高一 · 立体几何学
如图 2-2-12 所示, 在三棱柱 $A B C-A_{1} B_{1} C_{1}$ 中, $E, F, G, H$ 分别是 $A B, A C, A_{1} B_{1}, A_{1} C_{1}$ 的中点, 求证:

图 2-2-12

(1)B, $C, H, G$ 四点共面;

(2)平面 $E F A_{1} / /$ 平面 $B C H G$.
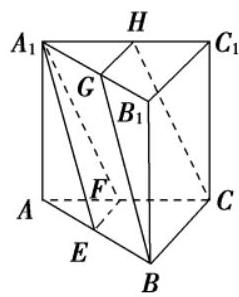
答案: )因为 $G, H$ 分别是 $A_{1} B_{1}, A_{1} C_{1}$ 的中点,

所以 $G H$ 是 $\triangle A_{1} B_{1} C_{1}$ 的中位线, 所以 $G H / / B_{1} C_{1}$.

又因为 $B_{1} C_{1} / / B C$, 所以 $G H / / B C$,

所以 $B, C, H, G$ 四点共面.

(2)因为 $E, F$ 分别是 $A B, A C$ 的中点, 所以 $E F / / B C$.

因为 $E F \subsetneq$ 平面 $B C H G, B C \subset$ 平面 $B C H G$,

所以 $E F / /$ 平面 $B C H G$.

因为 $A_{1} G / / E B, A_{1} G=E B$.

所以四边形 $A_{1} E B G$ 是平行四边形, 所以 $A_{1} E / / G B$.

因为 $A_{1} E$ 平面 $B C H G, G B \subset$ 平面 $B C H G$,

所以 $A_{1} E / /$ 平面 $B C H G$.

因为 $A_{1} E \cap E F=E$,

所以平面 $E F A_{1} / /$ 平面 $B C H G$.